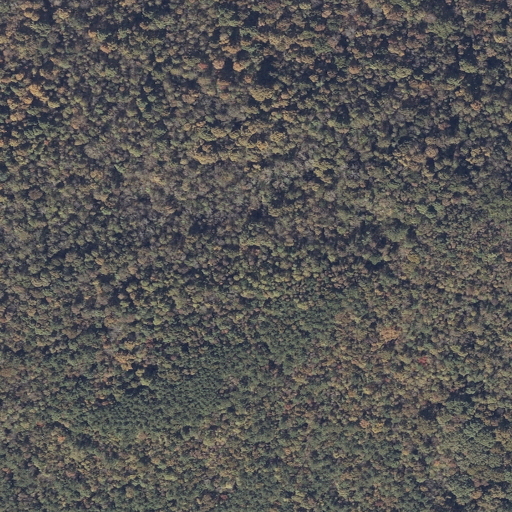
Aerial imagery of mountain in Alabama named Brushy Mountain containing deciduous forest and mixed forest